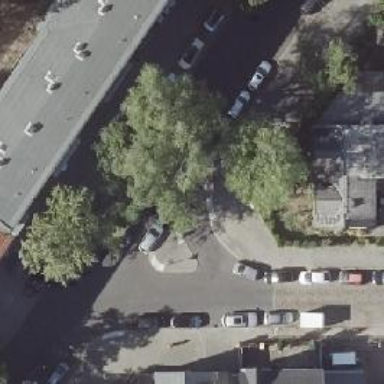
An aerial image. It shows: Residential road with asphalt surface and sidewalks on both sides. There are parallel on-street parking lanes on both sides of the road.